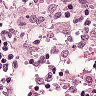
Metastatic tissue present: no